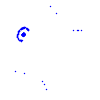
Particle: proton